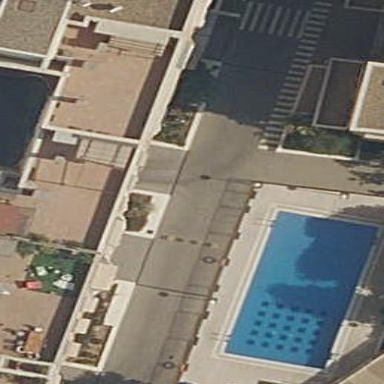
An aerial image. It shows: Swimming pool located in leisure land.